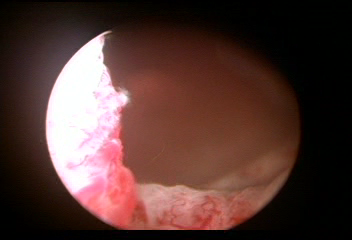
Modality: WLC
Class: Normal mucosa
Bladder cancer association: No